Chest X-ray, PA view. Patient: 16 years old, sex M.
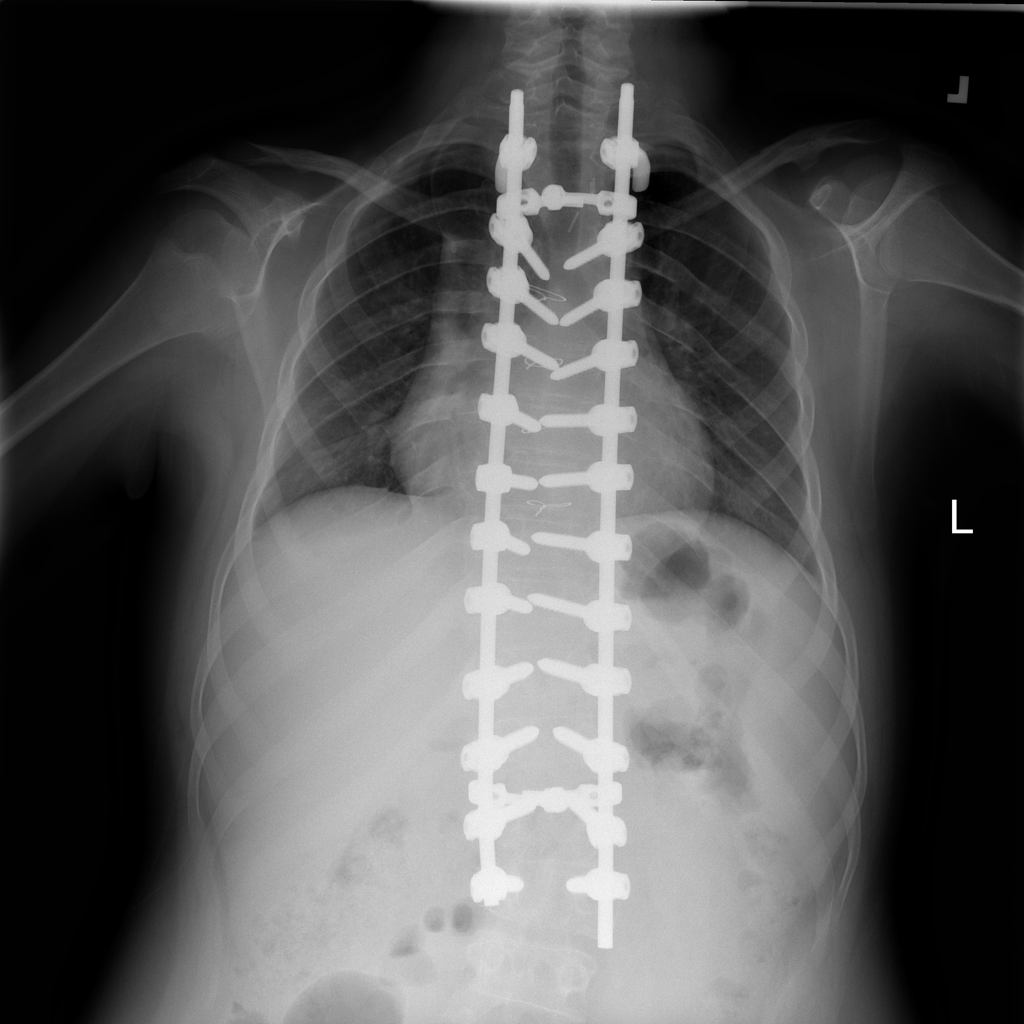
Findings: No Finding